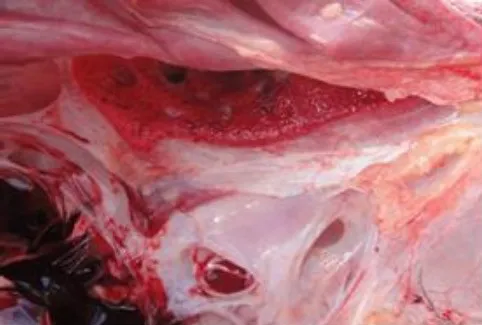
The lung is severely congested, edematous and dark red in color.
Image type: medical_photograph (other_medical_photograph)